Question:
> Cannot convert value of type 'UIImage?' to expected argument type
'UIView' to expected argument type 'UIView'
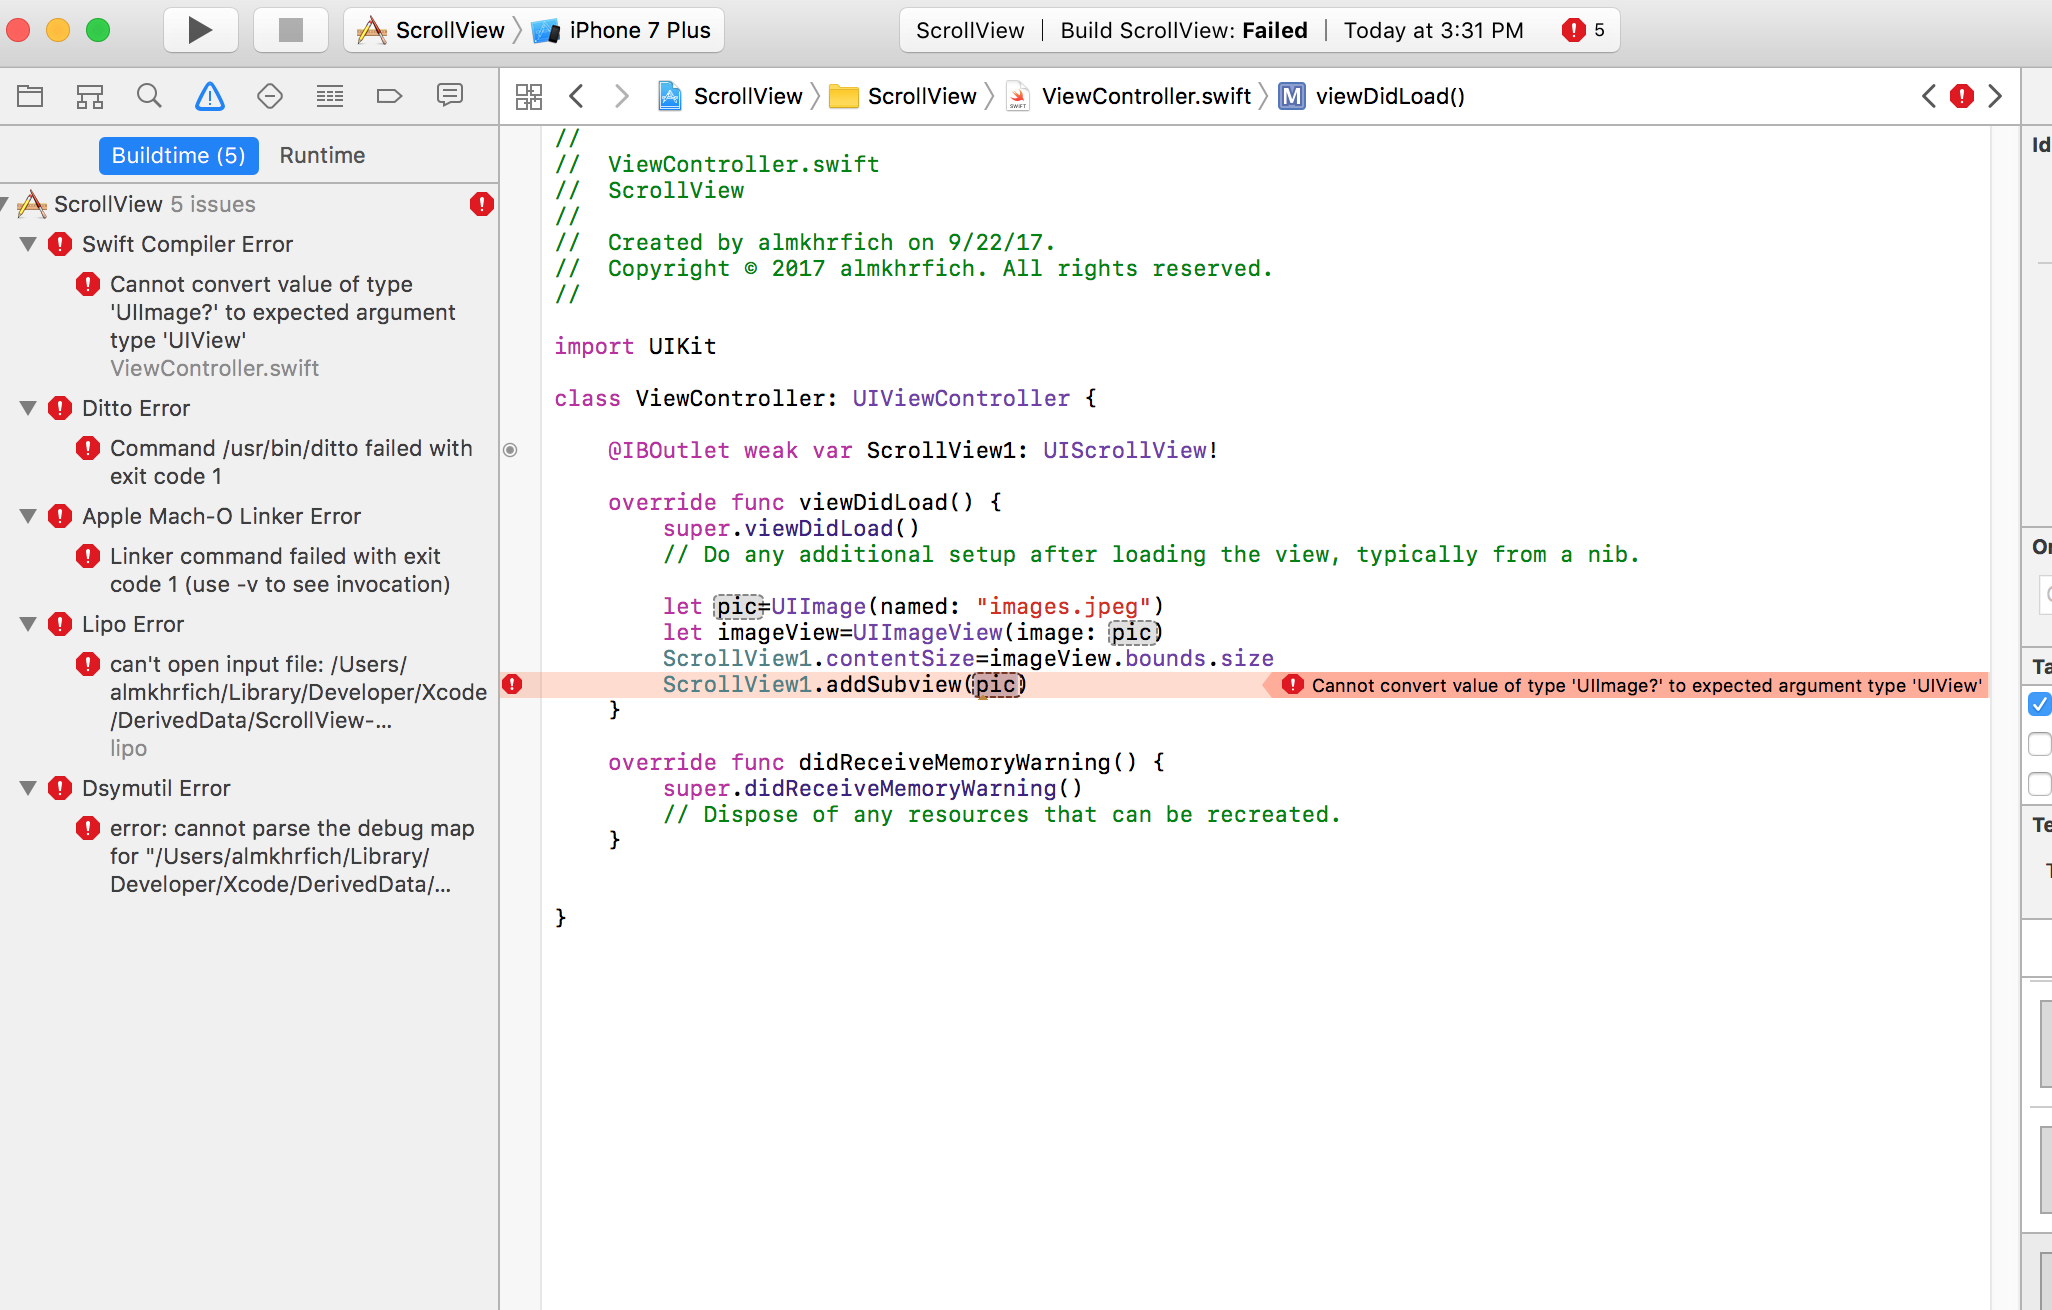
Answer: '''
ScrollView1.addSubview(imageView)
'''
Basically, You are adding the image instance in the scrollView but the required param is a type of 'UIVIew' and the image wrapper is 'UIImageView' so you need to add the wrapper not the image directly.